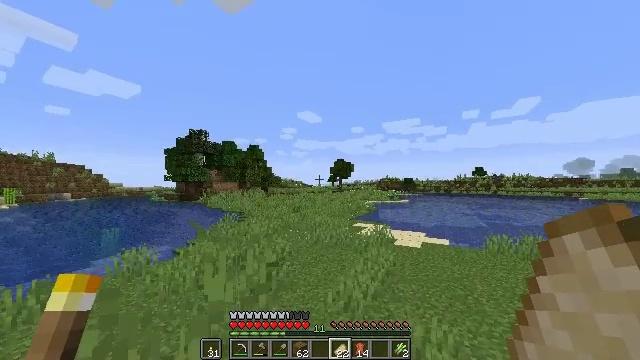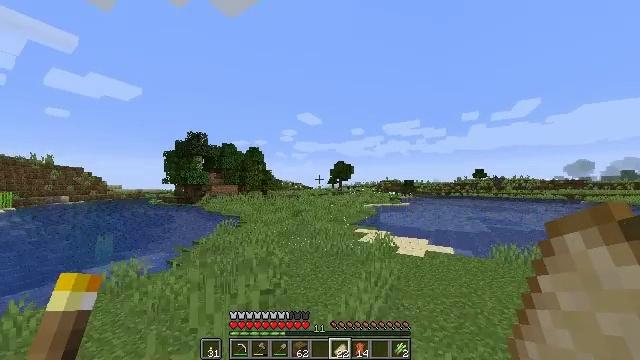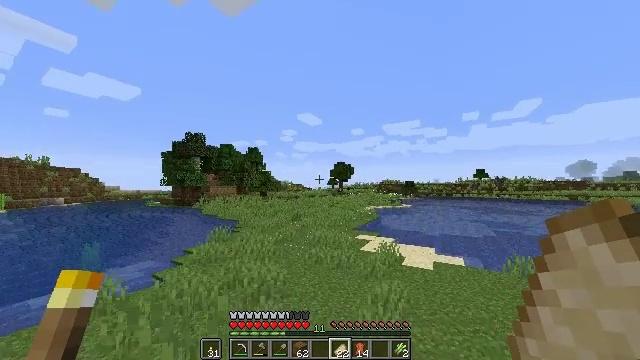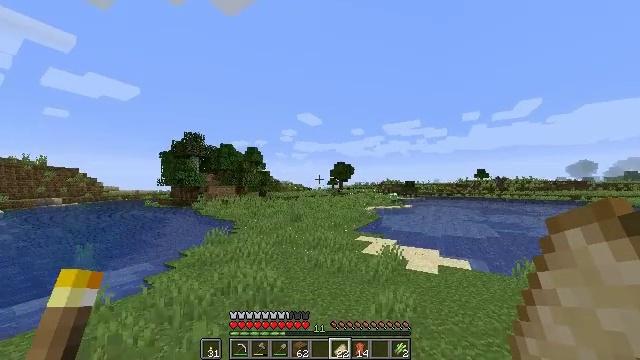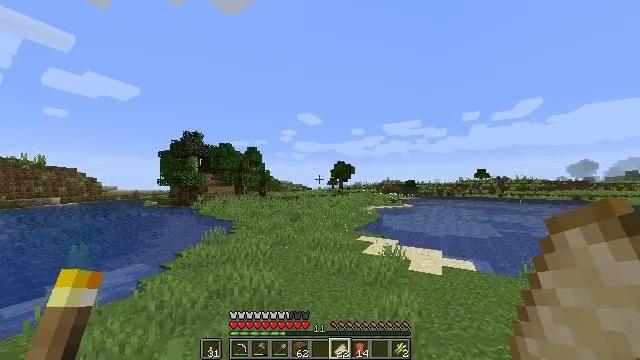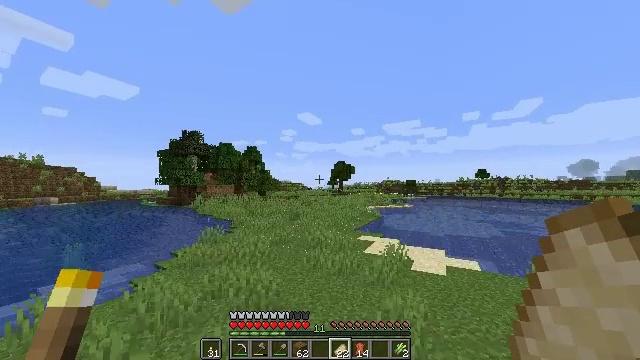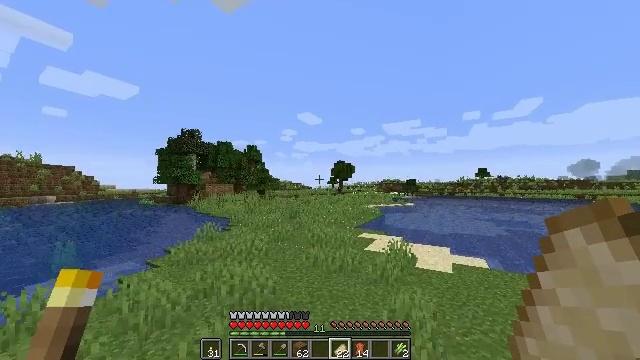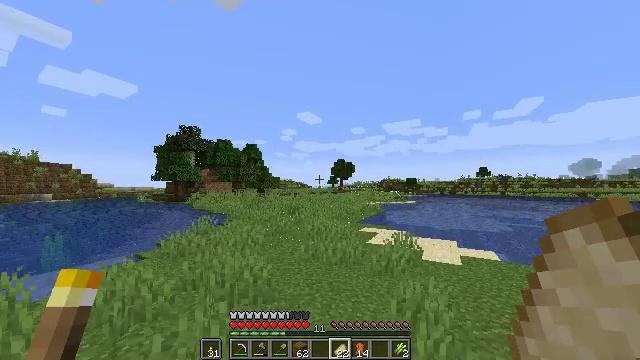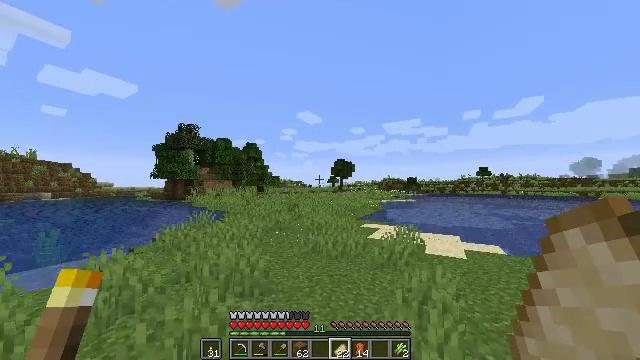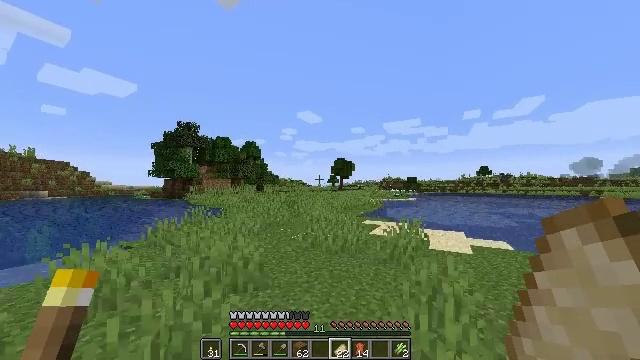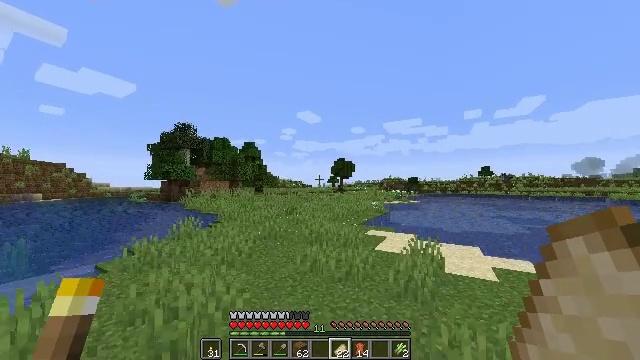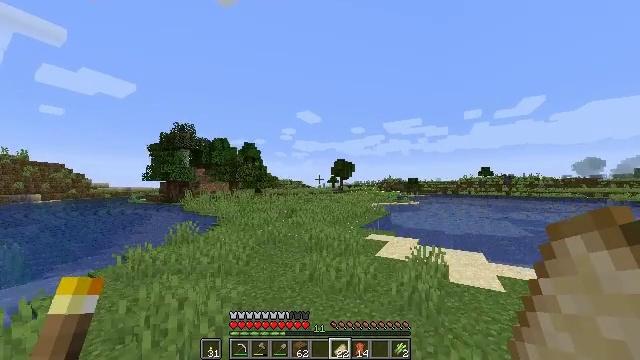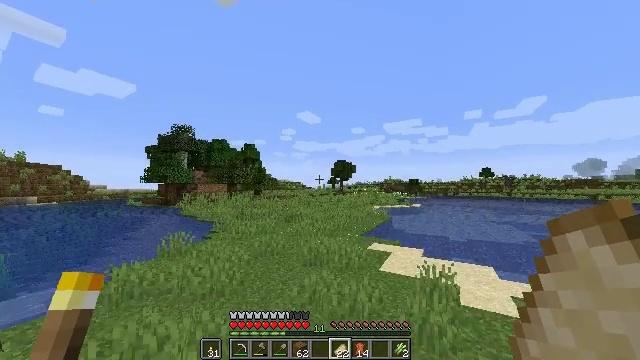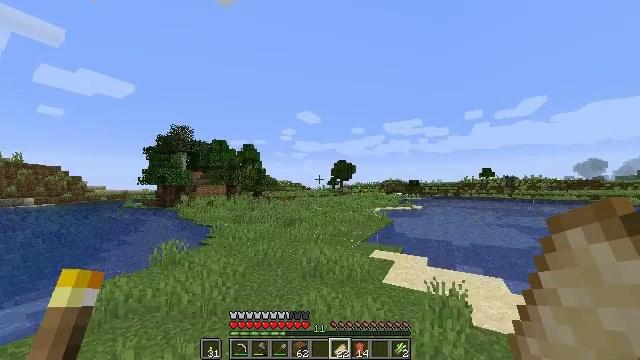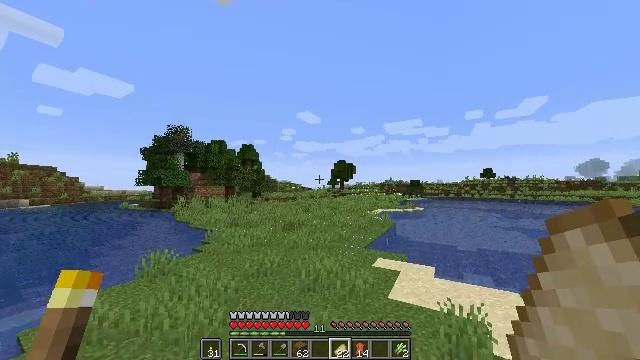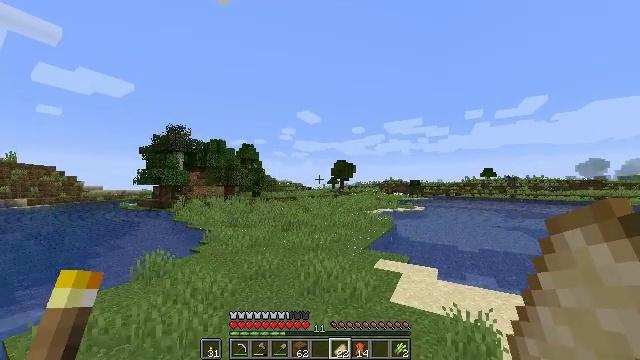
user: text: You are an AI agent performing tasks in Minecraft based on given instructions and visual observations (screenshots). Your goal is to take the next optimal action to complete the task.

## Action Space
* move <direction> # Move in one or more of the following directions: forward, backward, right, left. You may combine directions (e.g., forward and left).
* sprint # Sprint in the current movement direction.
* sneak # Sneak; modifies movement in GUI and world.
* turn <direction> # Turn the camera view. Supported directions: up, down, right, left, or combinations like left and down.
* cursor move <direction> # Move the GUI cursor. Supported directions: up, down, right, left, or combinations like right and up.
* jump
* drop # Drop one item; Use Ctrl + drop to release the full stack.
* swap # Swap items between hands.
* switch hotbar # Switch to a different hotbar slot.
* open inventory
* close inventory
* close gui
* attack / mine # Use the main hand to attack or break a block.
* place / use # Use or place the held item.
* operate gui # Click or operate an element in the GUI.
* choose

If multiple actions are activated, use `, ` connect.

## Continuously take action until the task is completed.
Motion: motion action
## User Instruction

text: Attack the sunflower to harvest it.
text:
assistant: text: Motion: move forward, sprint, jump
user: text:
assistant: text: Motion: move forward, sprint, jump
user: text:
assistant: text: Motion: move forward, sprint, jump
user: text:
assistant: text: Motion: move forward, sprint, jump
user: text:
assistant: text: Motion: move forward, sprint, jump
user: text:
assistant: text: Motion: move forward, sprint, jump
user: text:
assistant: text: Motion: move forward, sprint, jump
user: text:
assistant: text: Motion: move forward, sprint, jump
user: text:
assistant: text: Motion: move forward, sprint, jump
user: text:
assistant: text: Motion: move forward, sprint, jump
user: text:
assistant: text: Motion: move forward, sprint, jump
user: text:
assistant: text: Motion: move forward, sprint, jump
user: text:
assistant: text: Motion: move forward, sprint, jump
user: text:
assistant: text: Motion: move forward, sprint, jump
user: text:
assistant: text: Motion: move forward, sprint, jump
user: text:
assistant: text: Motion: move forward, sprint, jump
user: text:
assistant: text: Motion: move forward, sprint, jump
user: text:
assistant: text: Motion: move forward, sprint, jump
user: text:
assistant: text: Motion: move forward, sprint, turn right, jump
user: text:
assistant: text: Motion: move forward, sprint, jump
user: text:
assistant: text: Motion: move forward, sprint, turn right, jump
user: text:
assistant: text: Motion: move forward, sprint, jump
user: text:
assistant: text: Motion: move forward, sprint, jump
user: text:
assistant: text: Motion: move forward, sprint, jump
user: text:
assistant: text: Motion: move forward, sprint, turn right and down, jump
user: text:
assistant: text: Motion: move forward, sprint, turn right and down, jump
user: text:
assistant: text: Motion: move forward, sprint, turn right, jump
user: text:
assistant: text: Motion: move forward, sprint, turn right, jump
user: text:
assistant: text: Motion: move forward and move left, sprint, turn right, jump
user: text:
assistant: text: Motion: move forward and move left, sprint, turn right, jump